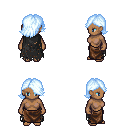
a pixel art fantasy rpg character, female body template, human, dark skin, black tattered cape, robe skirt, white cyan swoop hairstyle, four views (front, back, left, right), 2x2 character sprite sheet, small pixel art, hard edges, no anti-aliasing